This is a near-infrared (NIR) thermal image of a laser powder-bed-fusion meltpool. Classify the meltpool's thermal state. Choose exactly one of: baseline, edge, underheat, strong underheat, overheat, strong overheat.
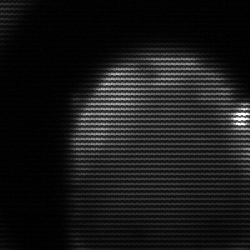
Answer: edge